Question: Here i'am trying to replace some text with some another text.
Example:-
> almada-institute.com:25:info@almada-institute.com:info12345:"hello"<>:nossl
in-graph.com:25:info@in-graph.com:info123456789:"hello"<>:nossl
get-herbals.net:25:info@get-herbals.net:info321:"hello"<>:nossl
I need to be like this
> almada-institute.com:25:info@almada-institute.com:info12345:"hello"<>:nossl
in-graph.com:25:info@in-graph.com:info123456789:"hello"<>:nossl
get-herbals.net:25:info@get-herbals.net:info321:"hello"<>:nossl
For this i'am using :-

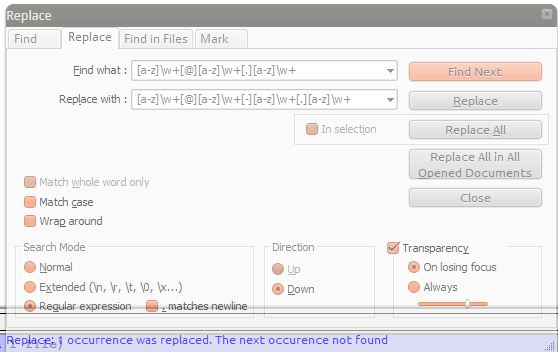
Answer: You can use regex groups. Based on your sample input/output above, the below worked for me.
Find what:
'''
:(\w+@.*?):(.*?)<(\w+@.*?)>:
'''
Replace with:
'''
::<>:
'''